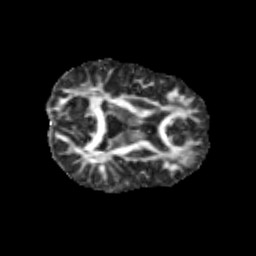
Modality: FA
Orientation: axial
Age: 12
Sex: male
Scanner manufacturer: siemens
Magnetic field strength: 3 T
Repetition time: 3.8 s
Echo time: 0.07 s